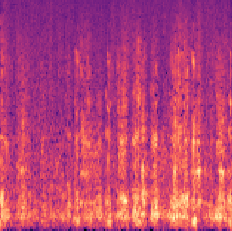
Sound class: Pig